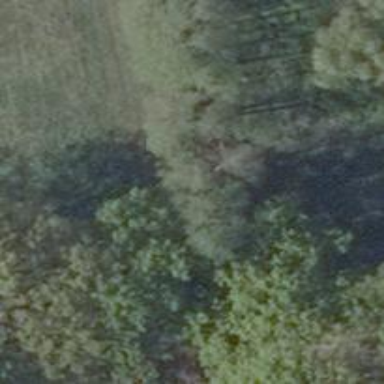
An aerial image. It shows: Row of trees in natural setting.